Field crop: tomato
Growth stage: 1
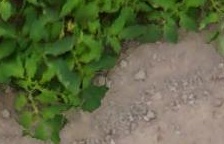
Species: tomato